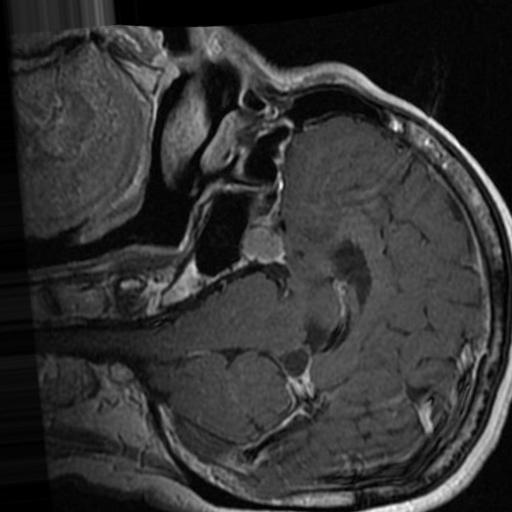
Label: brain_tumor